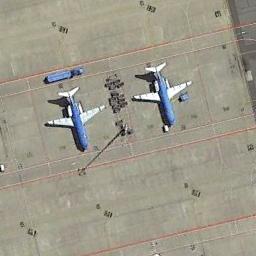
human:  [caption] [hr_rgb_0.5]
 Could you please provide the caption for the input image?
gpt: Two blue planes parked on the airport with a red line while some facilities between them and a blue car behind them .

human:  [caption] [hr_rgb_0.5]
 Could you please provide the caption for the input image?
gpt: Here are two blue fuselage airplanes with white wings and a blue truck .

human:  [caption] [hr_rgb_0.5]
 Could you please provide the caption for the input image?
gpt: There are two blue planes on the runway .

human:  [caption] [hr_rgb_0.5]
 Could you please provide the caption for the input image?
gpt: Two airplanes  with a blue pattern were parked in the marked space on the airport .

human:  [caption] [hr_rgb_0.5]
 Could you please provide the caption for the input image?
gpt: A blue van is located next to two blue planes .